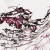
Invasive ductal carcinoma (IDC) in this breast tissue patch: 0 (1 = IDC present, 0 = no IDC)